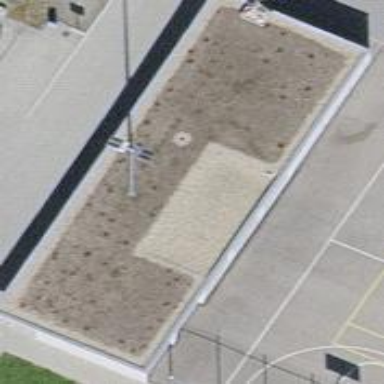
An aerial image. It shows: Bicycle parking rack located on the roof of building.